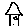
Label: house